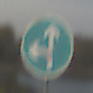
Verkehrszeichen: VorgeschriebeneFahrtrichtungGeradeausOderLinks
Umgebung: Outdoor, Urban
Tageszeit: SunriseSunset
Wetter: PartlyCloudy
Licht: Natural
Jahreszeit: NotSpecified
Kontrast: LowContrast